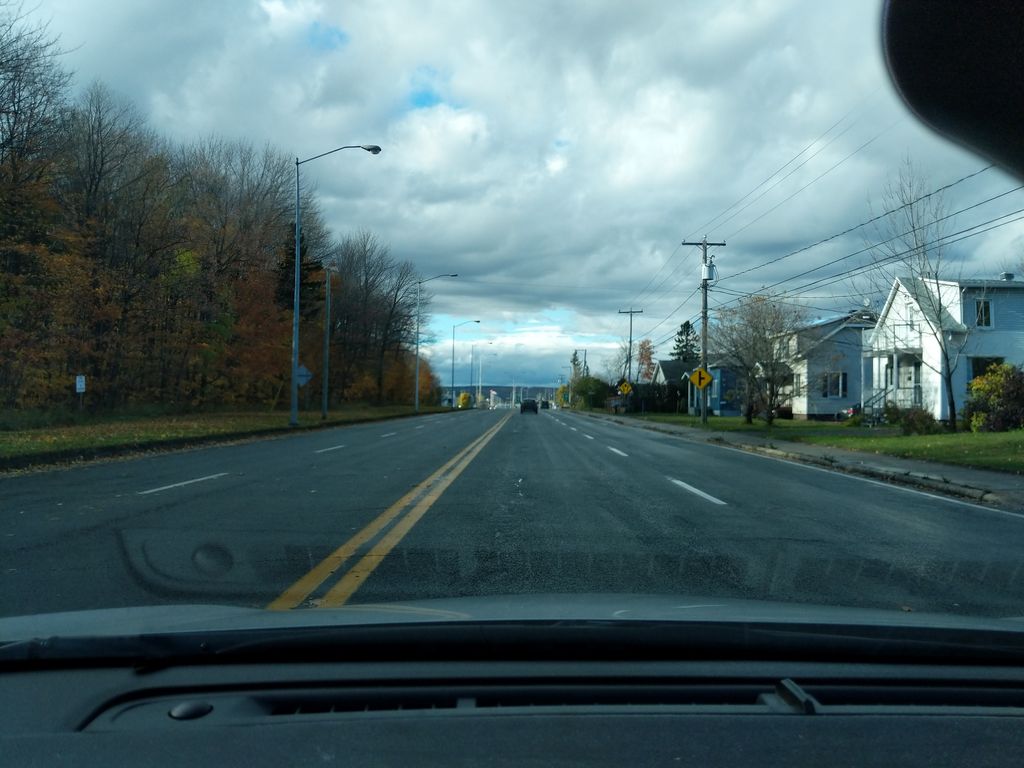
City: quebec_city